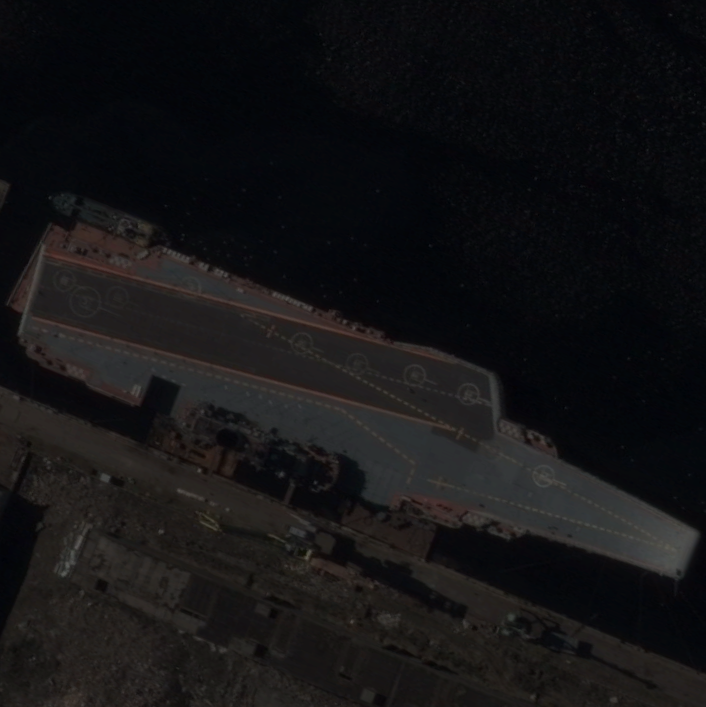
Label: aircraft_carrier